Interaction volume radius: 10 \u00c5
Interaction volume height: 10 \u00c5
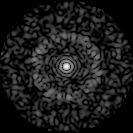
Disorder parameter: 0.8356